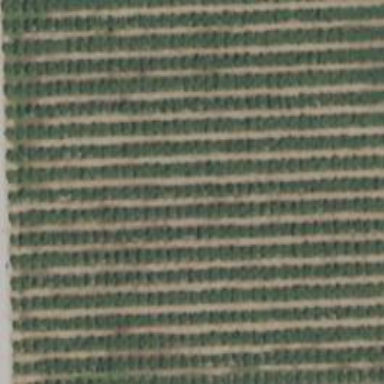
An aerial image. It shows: Orchard.